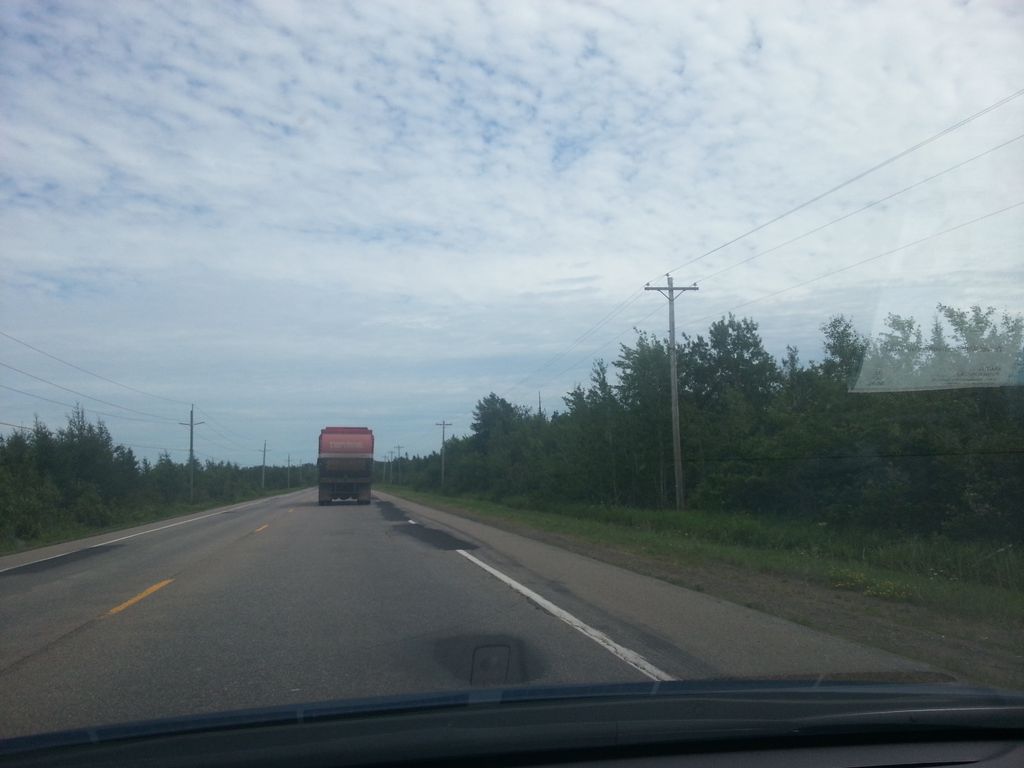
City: charlottetown